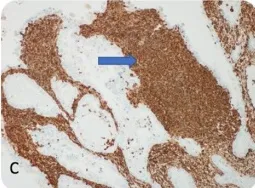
C: Vimentin positivity in the sarcomatous component.
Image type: pathology (immunostaining)